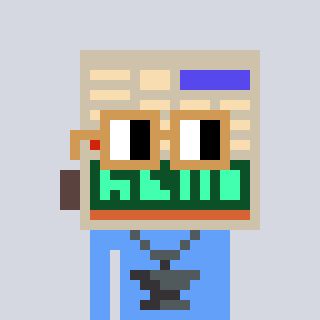
a pixel art character with square brown glasses, a calculator-shaped head and a blue-colored body on a cool background